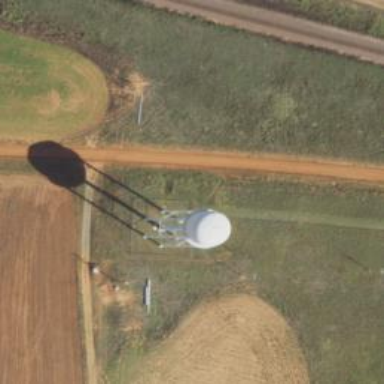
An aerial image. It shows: Water tower that is man-made.